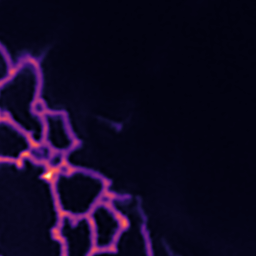
Label: Super-resolution ER image